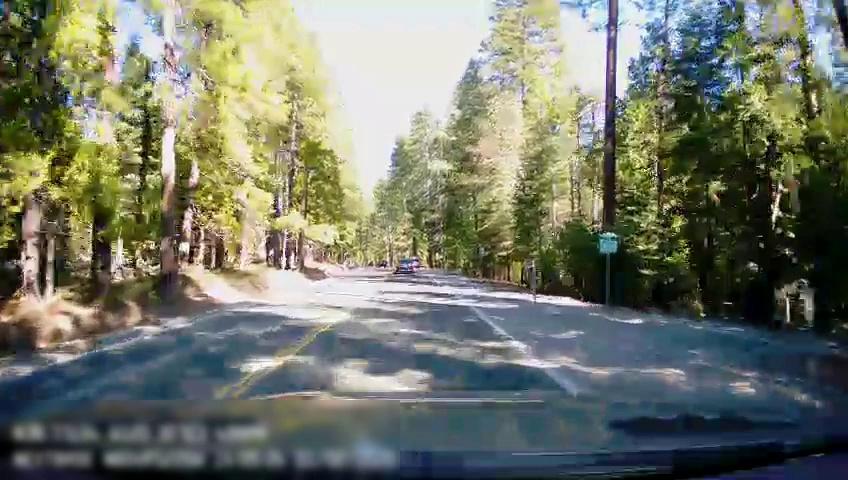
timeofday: Day
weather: Sunny
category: Drivable Space
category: Vehicles | SUV
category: Vehicles | Car
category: Lanes | Opposite Lane
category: Lanes | Opposite Lane
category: Lanes | Current Lane
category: Lanes | Current Lane
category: Traffic | Signs